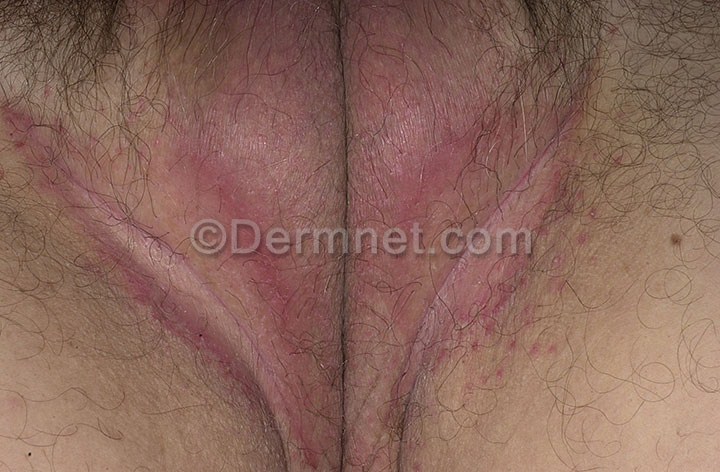
Disease: Tinea Ringworm Candidiasis and other Fungal Infections